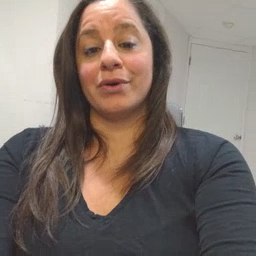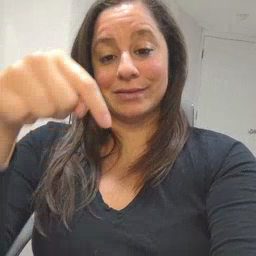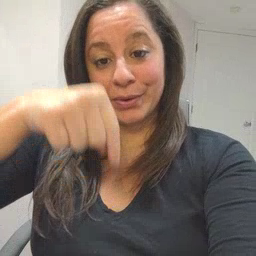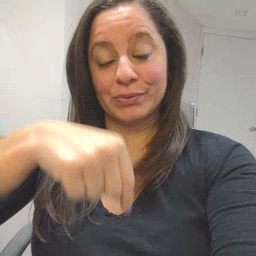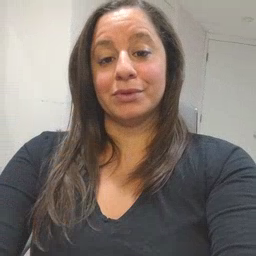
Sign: down